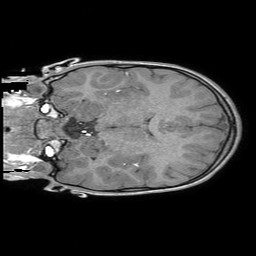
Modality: T1w
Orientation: coronal
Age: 6
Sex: female
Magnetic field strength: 3 T